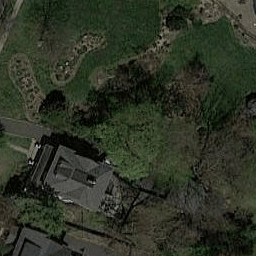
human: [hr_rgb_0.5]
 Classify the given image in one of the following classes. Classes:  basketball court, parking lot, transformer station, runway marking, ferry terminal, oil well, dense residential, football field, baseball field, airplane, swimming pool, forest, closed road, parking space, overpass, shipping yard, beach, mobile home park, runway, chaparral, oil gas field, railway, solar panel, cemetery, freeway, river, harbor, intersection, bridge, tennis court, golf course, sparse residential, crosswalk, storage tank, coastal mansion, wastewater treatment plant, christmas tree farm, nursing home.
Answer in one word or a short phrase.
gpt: sparse residential